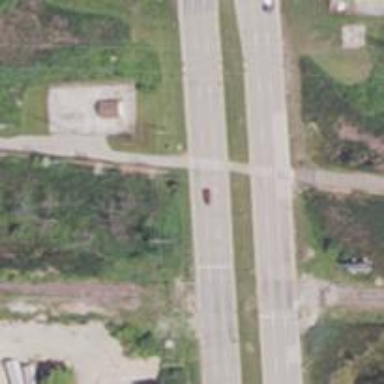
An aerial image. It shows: Road with stop sign.